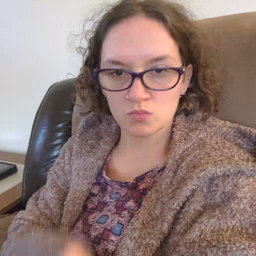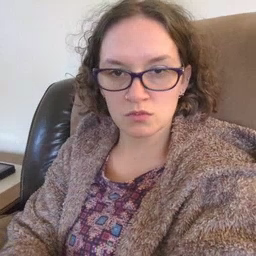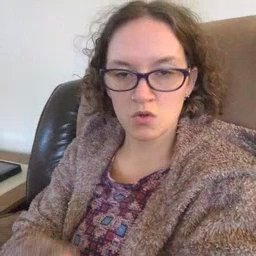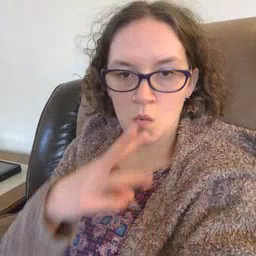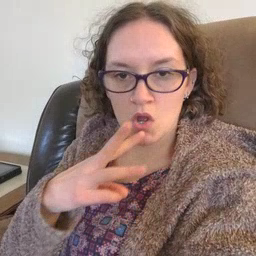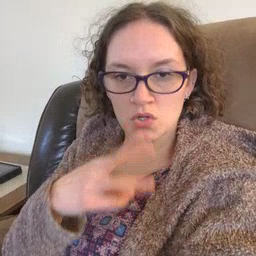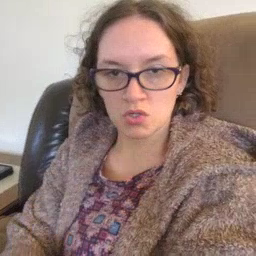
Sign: water